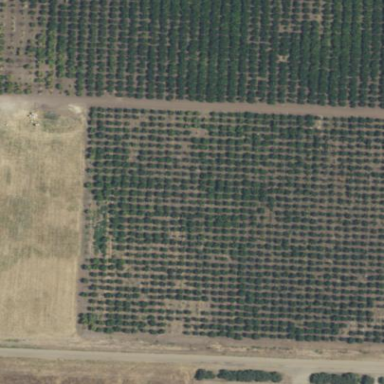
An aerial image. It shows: Orchard filled with plum trees.